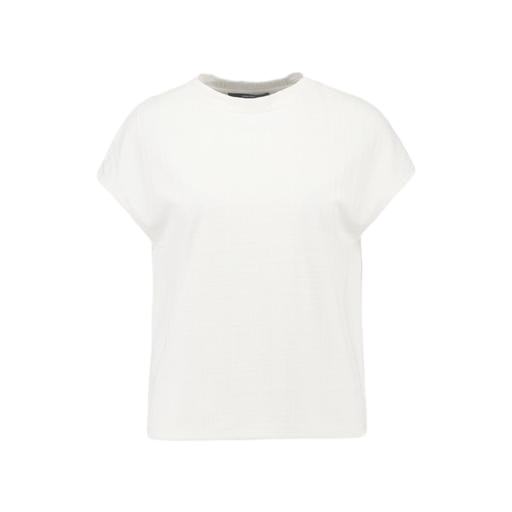
white whitney muscle t-shirt, textured tee, off-white classic t-shirt, white background